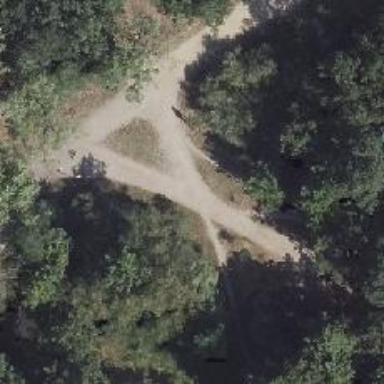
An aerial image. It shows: Path.